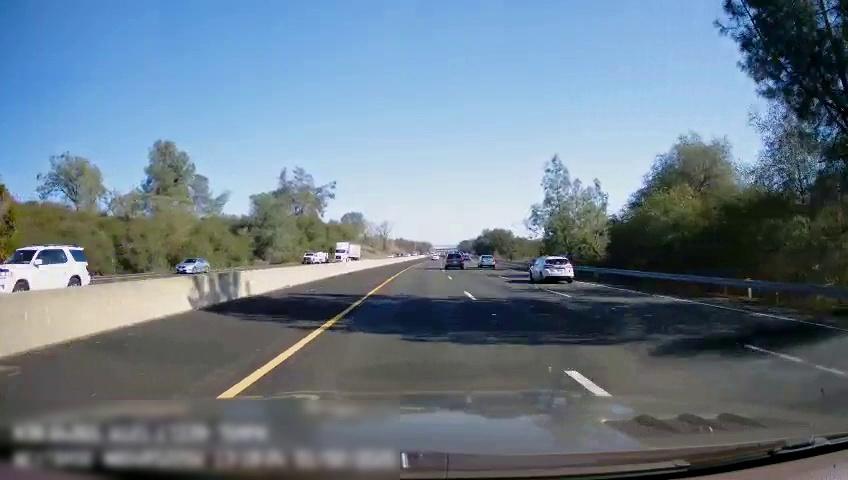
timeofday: Day
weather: Sunny
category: Drivable Space
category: Drivable Space
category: Vehicles | SUV
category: Vehicles | SUV
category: Vehicles | Truck
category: Vehicles | Truck
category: Vehicles | SUV
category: Vehicles | SUV
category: Vehicles | Car
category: Lanes | Opposite Lane
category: Lanes | Current Lane
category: Lanes | Current Lane
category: Lanes | Alternate Lane
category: Lanes | Alternate Lane